Question: I have a Imagebutton with a icon of a barcode as the background. I am trying to put a paddingtop on the item so its not touching the top of the screen.
The paddingtop works for the textview but not the imagebutton?
Any tricks I can try to move it 5dp down?
'''
<RelativeLayout xmlns:android="http://schemas.android.com/apk/res/android"
android:layout_width="match_parent"
android:layout_height="match_parent">
<TableLayout
android:layout_width="match_parent"
android:layout_height="wrap_content"
android:weightSum="100">
<TableRow
android:weightSum="100">
<TextView
android:layout_width="match_parent"
android:layout_height="match_parent"
android:layout_gravity="clip_vertical"
android:paddingLeft="5dp"
android:paddingTop="10dp"
android:layout_weight="50"
android:text="Barcode"/>
<ImageButton
android:id="@+id/btnScan"
android:paddingTop="5dp"
android:layout_width="50dp"
android:layout_height="25dp"
android:background="@drawable/barcode"/>
</TableRow>
</TableLayout>
</RelativeLayout>
'''

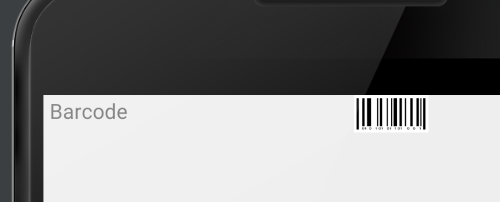
Answer: Use layout margin to move the image button down.
'''
<ImageButton
android:id="@+id/btnScan"
android:layout_marginTop="5dp"
android:layout_width="50dp"
android:layout_height="25dp"
android:background="@drawable/barcode"/>
'''
See <URL> for more on margin versus padding.